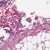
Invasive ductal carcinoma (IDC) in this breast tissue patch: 0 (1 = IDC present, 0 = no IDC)